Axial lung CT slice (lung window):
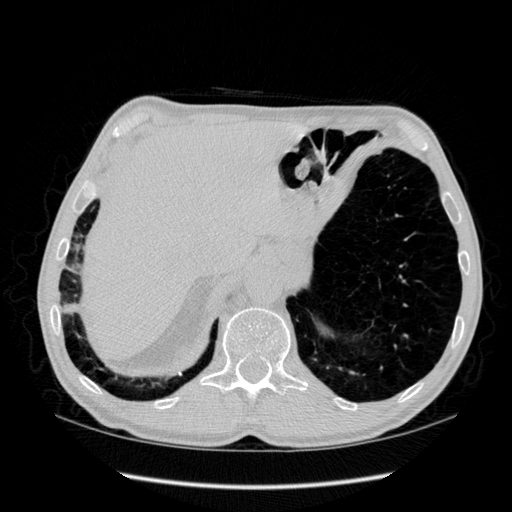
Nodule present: no